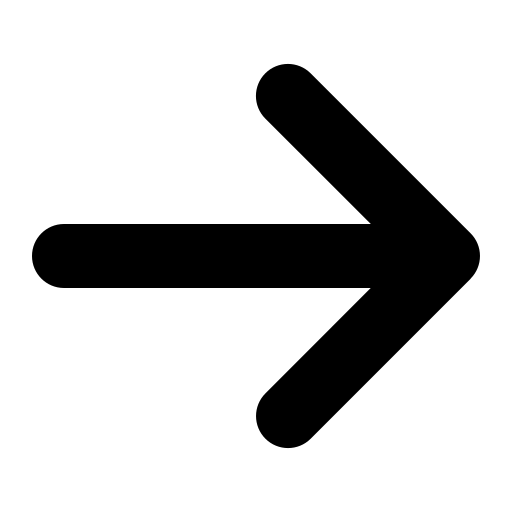
Tags: icon, FontAwesome, fa-icon, solid, arrow, right